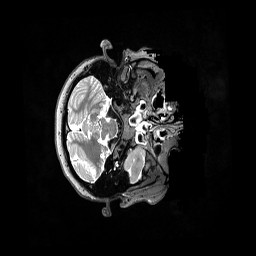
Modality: T2w
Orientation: axial
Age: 25
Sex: female
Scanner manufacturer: siemens
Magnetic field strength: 3 T
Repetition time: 3.2 s
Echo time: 0.562 s